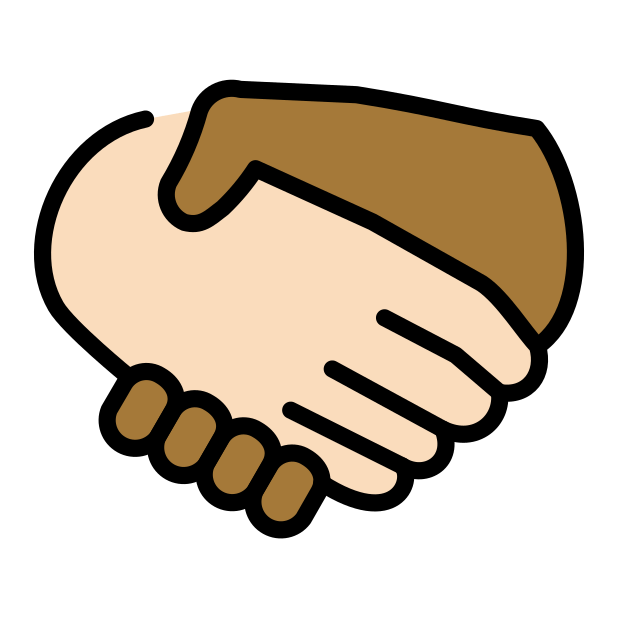
handshake: light skin tone, medium-dark skin tone